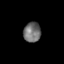
Tissue: skin
Cell type: Epithelial cells
Senescence score: 0.2196
Nuclear area (px): 340
Mean DAPI intensity: 110.741